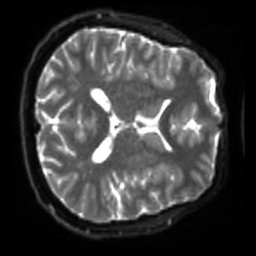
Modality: sbref
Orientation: axial
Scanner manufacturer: siemens
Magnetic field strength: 3 T
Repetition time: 4 s
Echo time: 0.0594 s